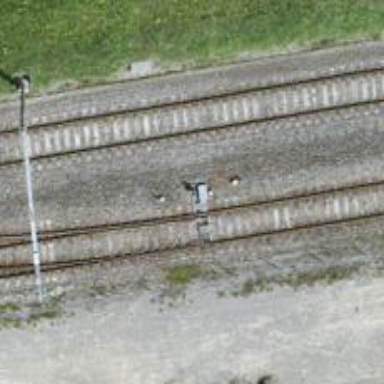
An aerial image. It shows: Rail yard with electrified rails and single track.